Question: I have a fixed horizontal menu that works well on firefox but it's presenting a problem in SOME instances of chrome. When the user scrolls down a white block covers the menu.

You can see the problem here: <URL>
We've inspected the elements but it doesn't appear to be anything in the code and looks more like a rendering issue.
We've noticed that when we erase the element's 'overflow:hidden' the problem fixes but we need this property to toggle the menu.
We haven't been able to pinpoint exactly when it happens since it looks it only happens in some computers and even then, a computer in wich the site rendered correctly had the problem happened oduring a presentation on the projection screen.
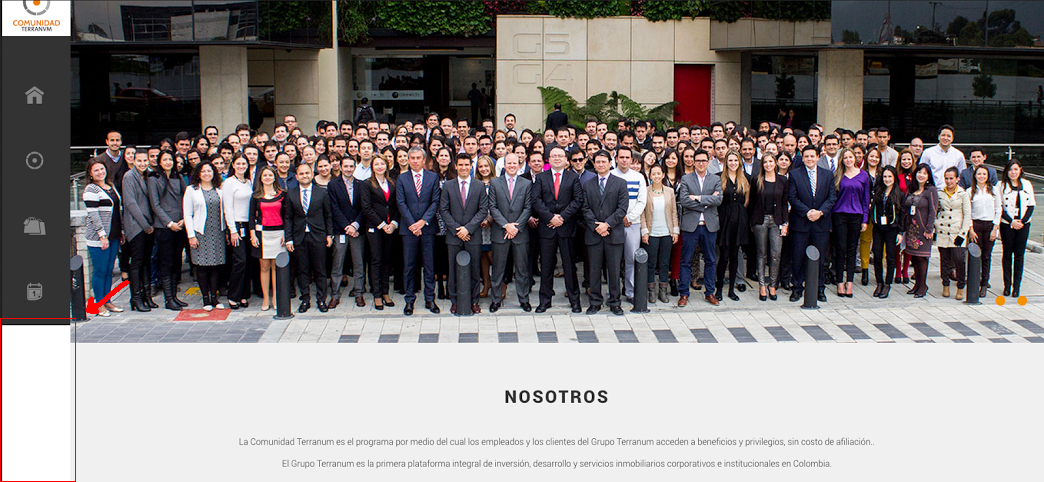
Answer: The fixed element was somehow screwing webkit's rendering, so I turn the element to 'position: absolute' and on the scroll event I update the top value so it looks like its fixed. It's not pretty but it works.